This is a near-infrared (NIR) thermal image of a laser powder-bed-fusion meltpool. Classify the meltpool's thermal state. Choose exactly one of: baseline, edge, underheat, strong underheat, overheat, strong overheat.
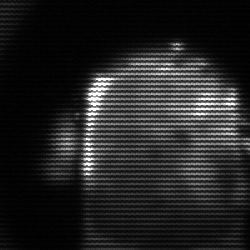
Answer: baseline